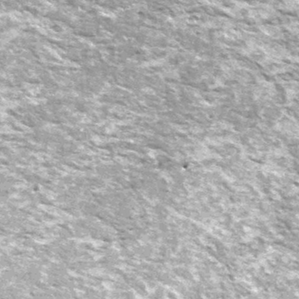
Label: frost